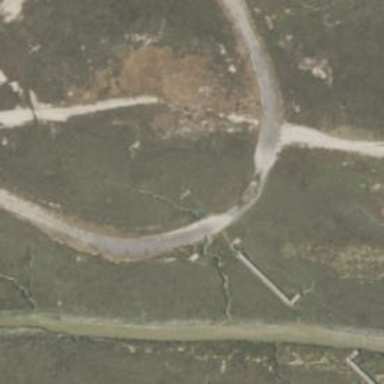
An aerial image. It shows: Tidal culvert tunnel through tidal channel.